Breast ultrasound image
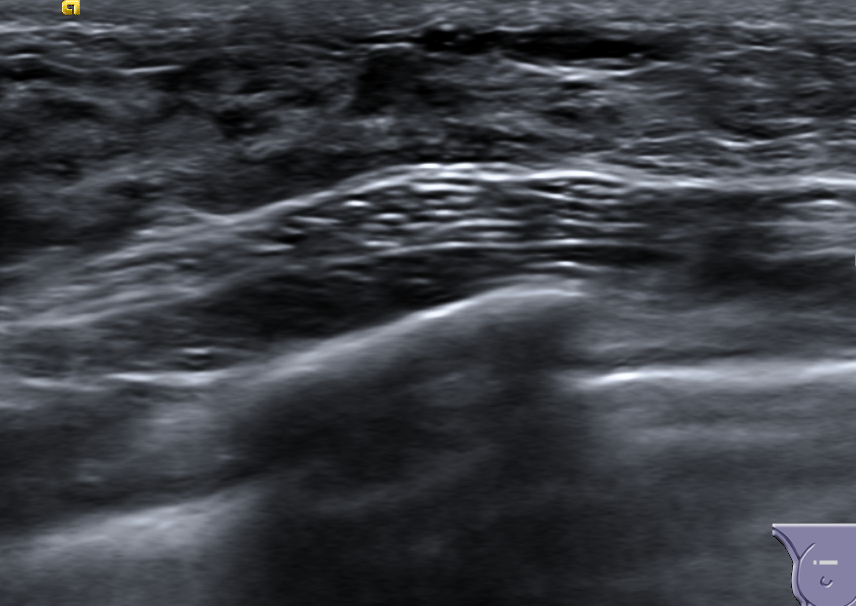
Diagnosis: normal